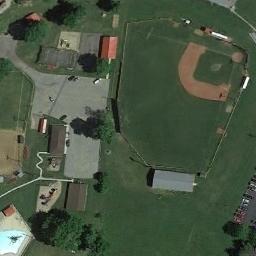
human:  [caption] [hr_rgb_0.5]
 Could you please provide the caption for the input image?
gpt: A baseball diamond on the lawn with some trees and some houses beside .

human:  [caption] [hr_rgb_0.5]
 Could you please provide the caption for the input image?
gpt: There is a baseball diamond next to some buildings .

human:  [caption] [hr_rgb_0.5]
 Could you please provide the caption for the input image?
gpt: There is a baseball diamond in the grass surrounded by the houses .

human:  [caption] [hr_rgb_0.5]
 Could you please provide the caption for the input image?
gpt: The baseball field is surrounded by neat rows of small houses .

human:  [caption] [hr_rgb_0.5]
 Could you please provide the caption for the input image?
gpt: A red house is beside the baseball diamond .